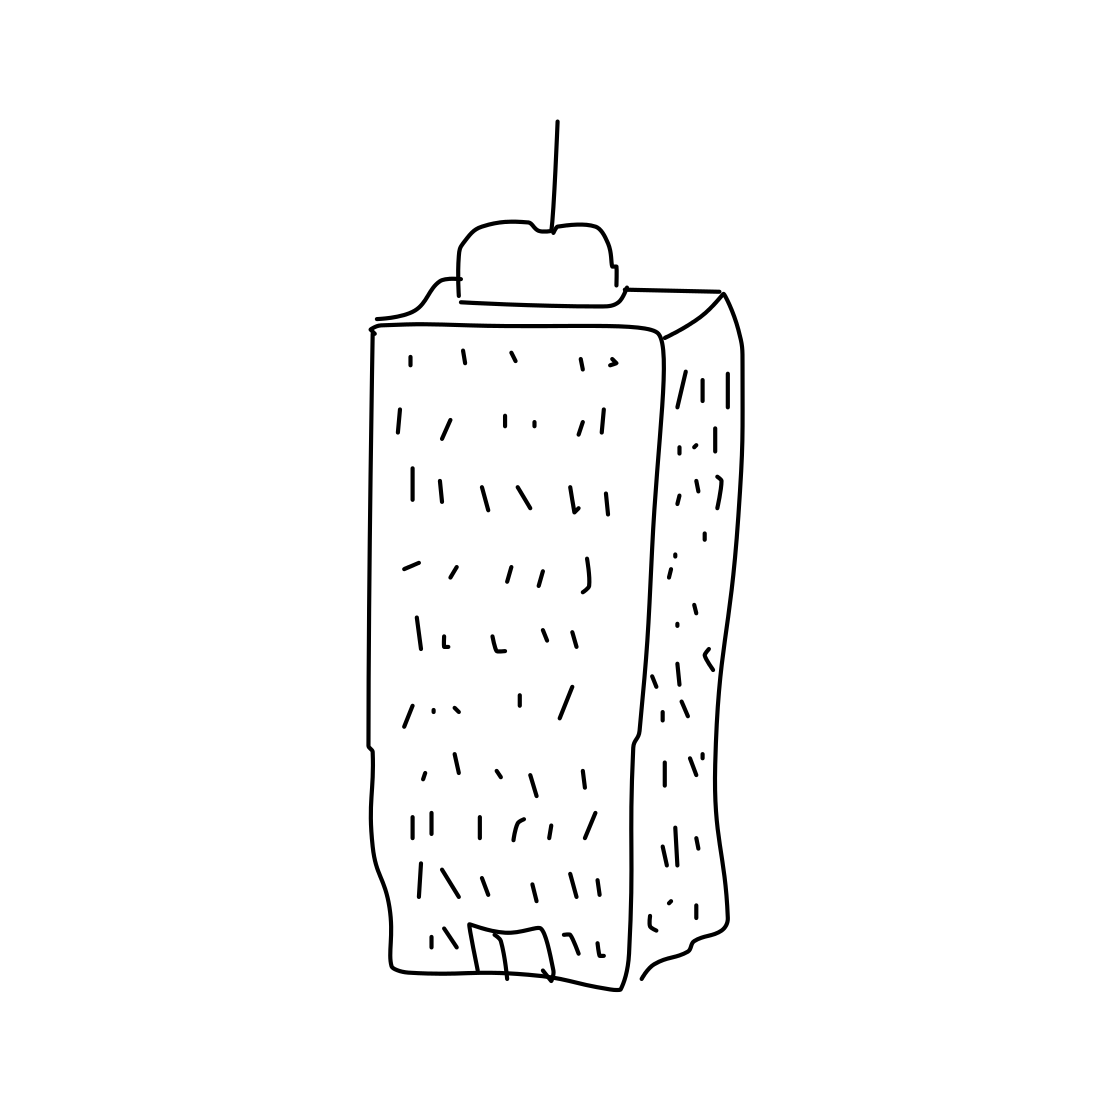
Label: skyscraper